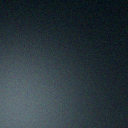
Screen state: off